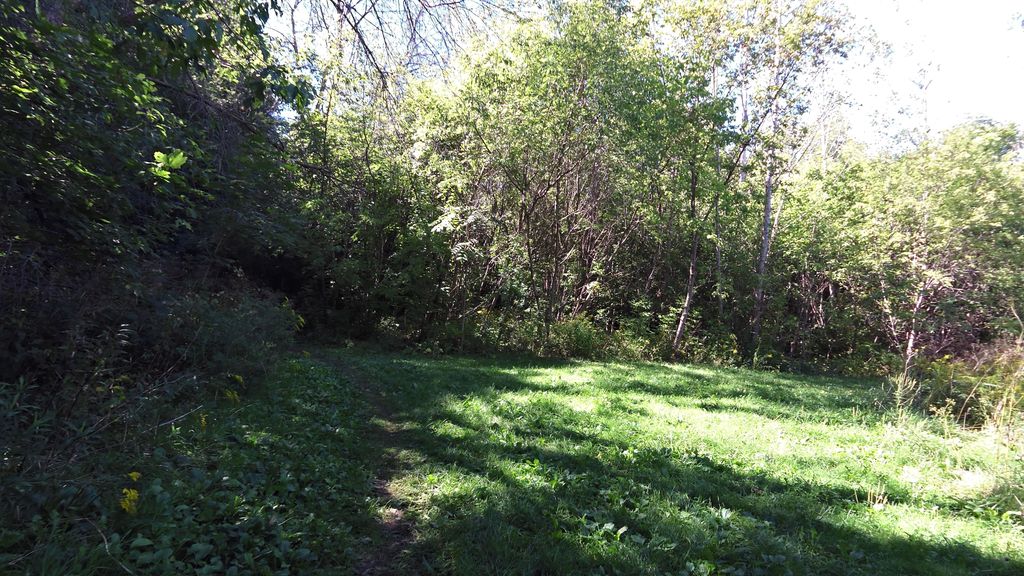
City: toronto